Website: macys
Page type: gifting
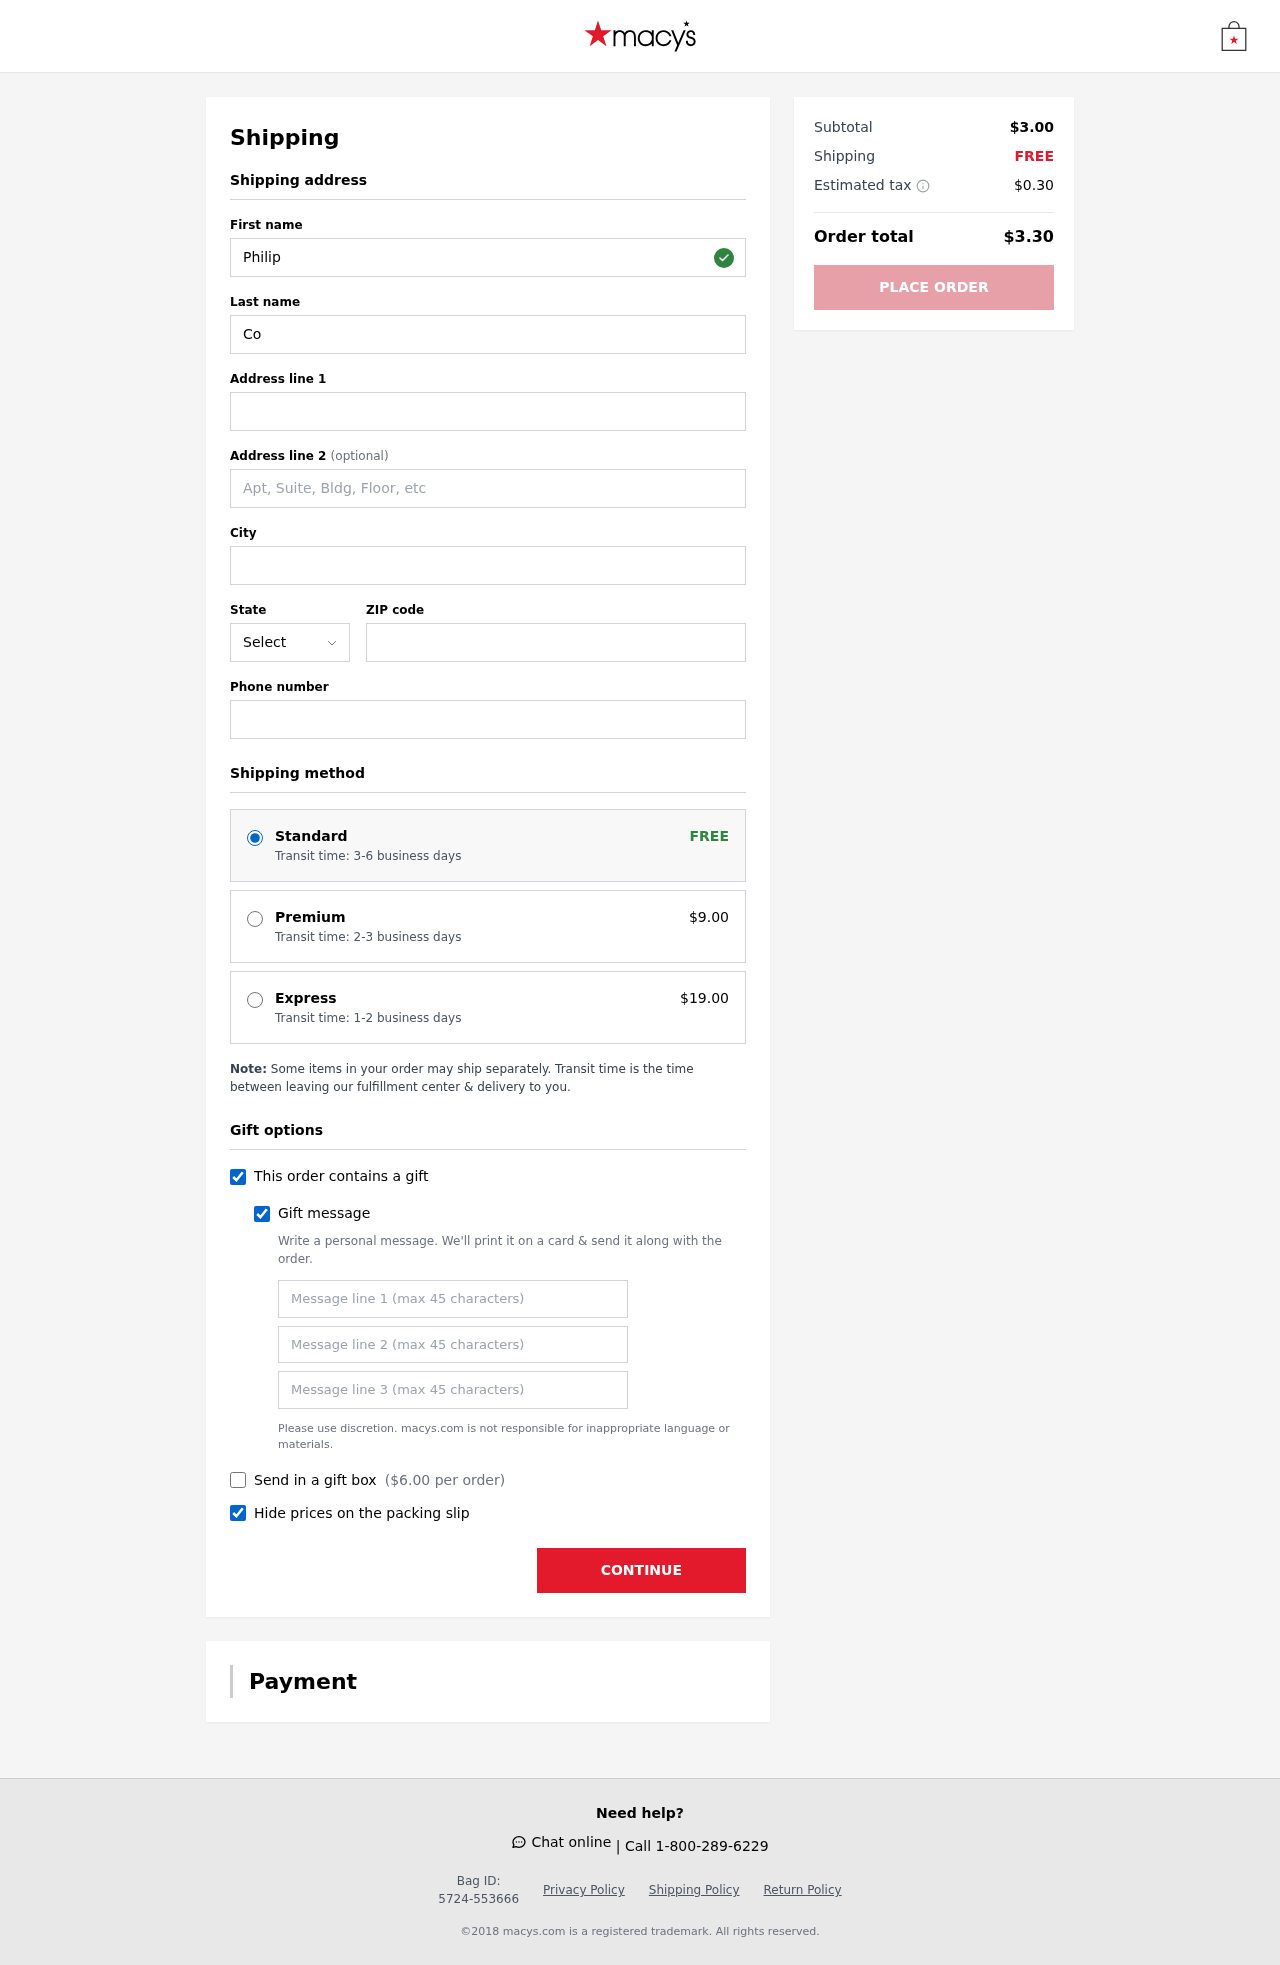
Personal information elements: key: PII_STATE_ABBR
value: TN
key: PII_FIRSTNAME
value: Philip
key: PII_LASTNAME
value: Cobb
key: PII_STREET
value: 97029 Nelson Vista
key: PII_CITY
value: Wileytown
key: PII_POSTCODE
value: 76452
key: PII_PHONE
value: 4274496170
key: PII_GIFT_MESSAGE
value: Hey Michelle, I thought these chocolate croissants would bring a little sweetness to your day! You deserve a treat for all that you do. Enjoy!  Philip
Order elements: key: ORDER_SHIPPING_STANDARD
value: Transit time: 3-6 business days
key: ORDER_SHIPPING_PREMIUM
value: Transit time: 2-3 business days
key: ORDER_SHIPPING_PREMIUM_PRICE
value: $9.00
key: ORDER_SHIPPING_EXPRESS
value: Transit time: 1-2 business days
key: ORDER_SHIPPING_EXPRESS_PRICE
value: $19.00
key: ORDER_GIFT_BOX_PRICE
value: $6.00
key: ORDER_SUBTOTAL
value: $3.00
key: ORDER_SHIPPING_COST
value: FREE
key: ORDER_TAX
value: $0.30
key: ORDER_TOTAL
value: $3.30